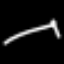
Label: line